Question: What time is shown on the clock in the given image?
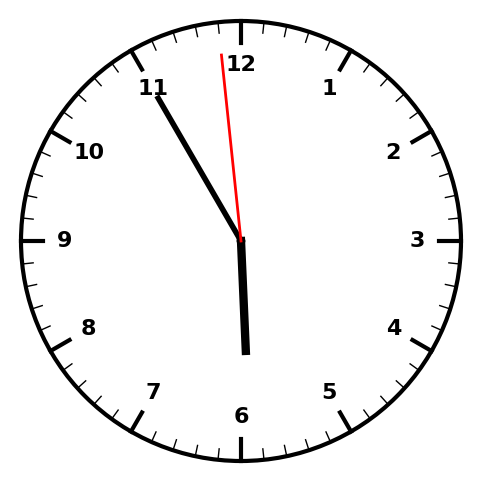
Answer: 05:54:59